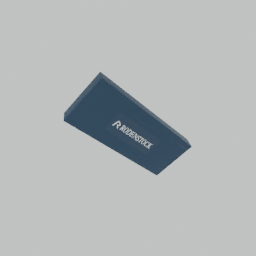
Label: mechanical